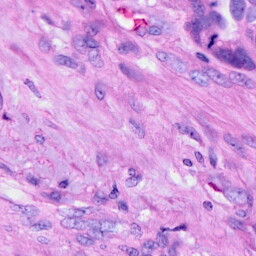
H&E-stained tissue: Ovarian